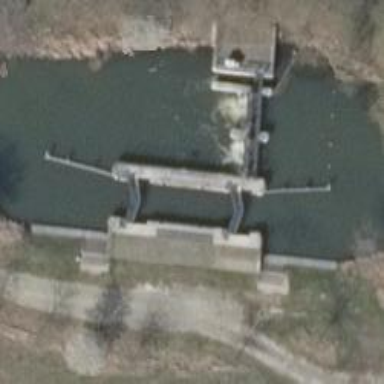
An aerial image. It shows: Weir in waterway.